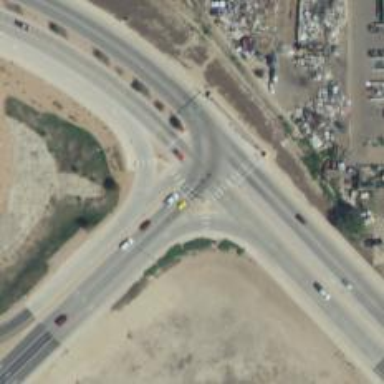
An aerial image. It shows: Trunk link highway.